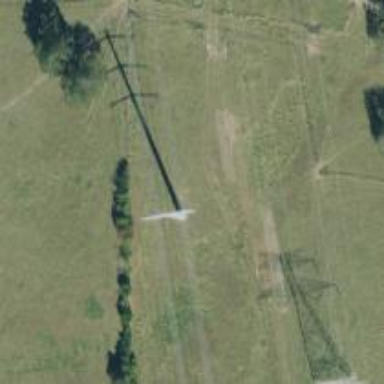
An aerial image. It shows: Power tower.